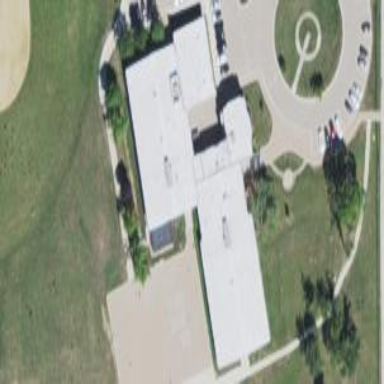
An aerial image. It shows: School building.